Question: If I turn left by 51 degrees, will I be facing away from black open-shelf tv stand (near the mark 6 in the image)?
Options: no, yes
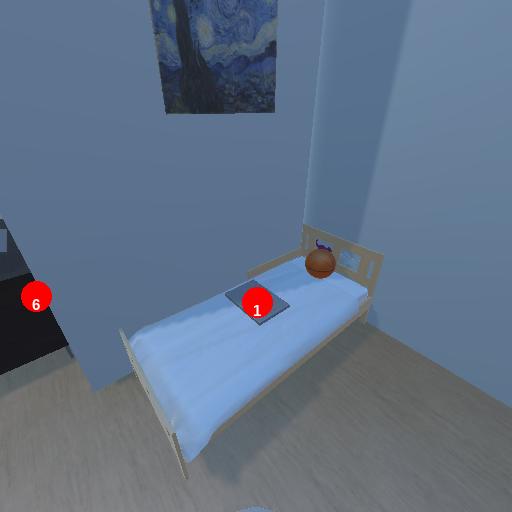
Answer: no